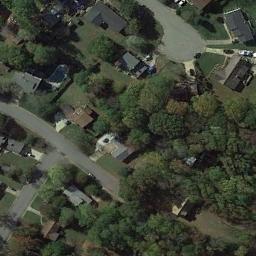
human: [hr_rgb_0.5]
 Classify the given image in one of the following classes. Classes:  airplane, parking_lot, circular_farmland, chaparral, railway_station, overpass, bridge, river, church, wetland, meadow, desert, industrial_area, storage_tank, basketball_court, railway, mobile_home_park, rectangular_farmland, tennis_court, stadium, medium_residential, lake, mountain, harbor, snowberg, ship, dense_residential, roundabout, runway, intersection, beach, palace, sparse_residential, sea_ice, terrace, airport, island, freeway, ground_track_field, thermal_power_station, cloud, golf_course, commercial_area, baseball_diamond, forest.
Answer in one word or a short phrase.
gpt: medium_residential